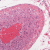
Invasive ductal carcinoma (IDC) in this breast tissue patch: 0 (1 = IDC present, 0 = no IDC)